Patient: sex F, age 56
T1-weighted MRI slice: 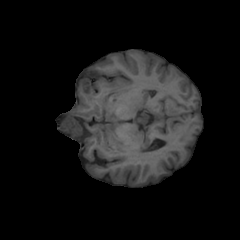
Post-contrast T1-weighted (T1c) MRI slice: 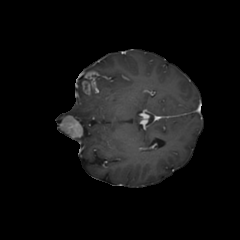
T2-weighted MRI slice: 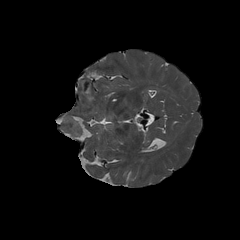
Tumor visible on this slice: yes
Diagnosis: Glioblastoma, IDH-wildtype
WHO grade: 4